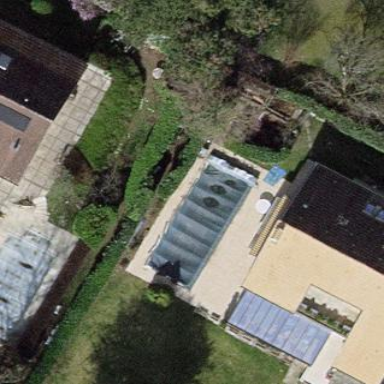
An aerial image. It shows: Outdoor swimming pool in leisure land.